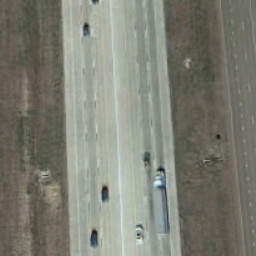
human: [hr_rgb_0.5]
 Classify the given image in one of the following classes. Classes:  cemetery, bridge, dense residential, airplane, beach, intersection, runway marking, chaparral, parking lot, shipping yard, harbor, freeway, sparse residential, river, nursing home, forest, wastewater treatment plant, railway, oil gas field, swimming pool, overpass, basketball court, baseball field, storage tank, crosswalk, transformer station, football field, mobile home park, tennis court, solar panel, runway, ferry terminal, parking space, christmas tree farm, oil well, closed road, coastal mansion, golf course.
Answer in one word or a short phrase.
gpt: freeway